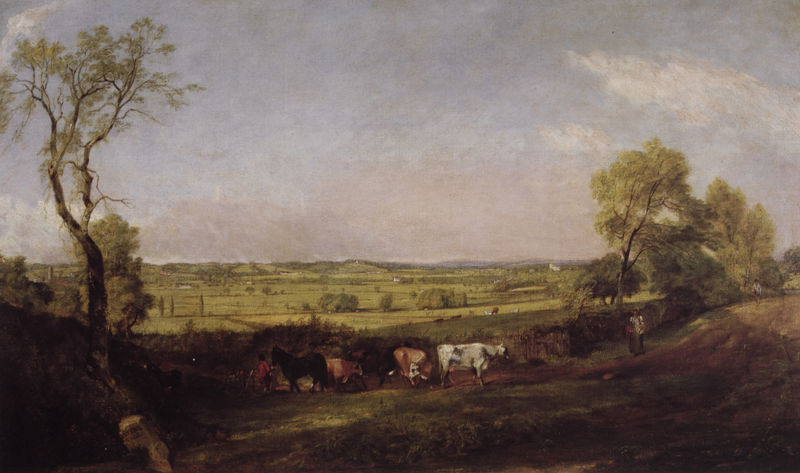
Titel: Dedham Vale: Morning
Künstler: John Constable
Standort: Peterborough (UK)
Institution: Elton Hall
Schlagwörter: baum, blau, blätter, gemälde, himmel, mann, schatten, weiß, wolken, bäume, gelb, grün, landschaft, menschen, ocker, äste, braun, frau, grau, licht, schwarz, ausblick, gras, rot, tier, tiere, weg, wiese, wolke, malerei, jacke, mensch, öl, ast, baumstamm, ebene, erde, feld, felder, ferne, horizont, hügel, kühe, natur, stamm, strauch, vieh, weide, weite, wind, zweige, flach, sonne, sträucher, wiesen, boden, land, anhöhe, bauern, pferd, magd, sommer, studie, bäuerin, ernte, fläche, hang, dorf, hecke, grasen, herde, kuh, landschaftsmalerei, idylle, figuren, fluß, querformat, weib, menzel, junge, bauer, senke, rinder, weiden, zweig, flecken, buer, blauer himmel, trubner, tränke, buntvieh, gescheckt, ochsen, stier, stiere, hirte, hirtin, gaul, paysage, paysan, ochs, erdhügel, goldener schnitt, saat, hierte, kuhle, hirt, hüter, mulde, kih, vaches, 18. jahrhundert, erdhüger, kuhdrift, thoreau, 19.jahrhunder